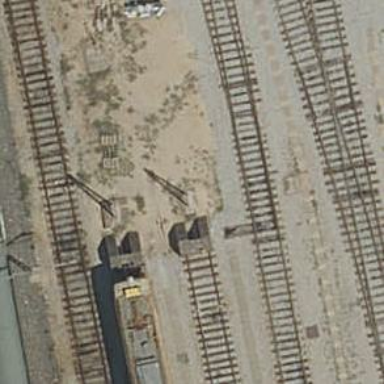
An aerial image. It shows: Railway buffer stop.